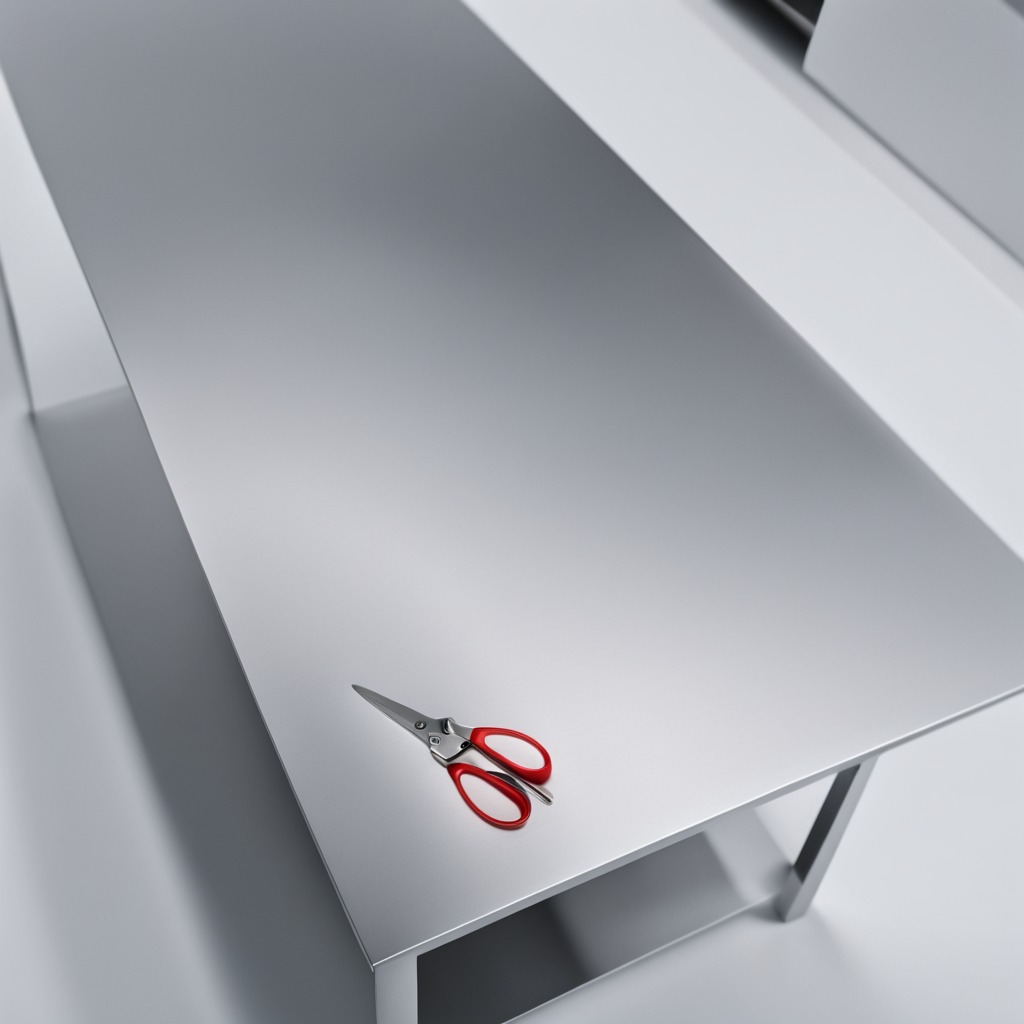
A scissor is lying on the stainless steel table in a high-end prototyping lab.